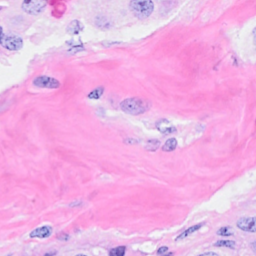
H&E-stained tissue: Breast